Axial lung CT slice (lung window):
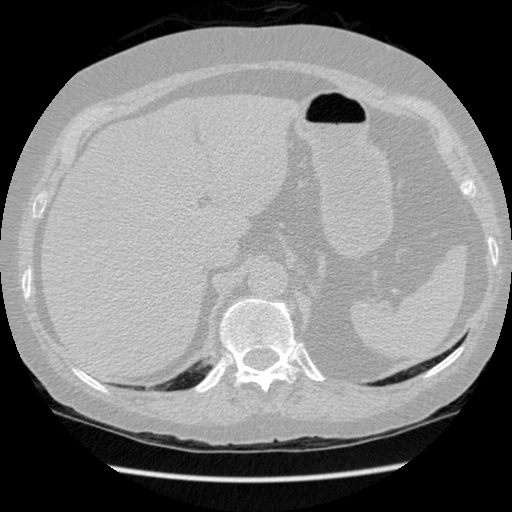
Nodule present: no